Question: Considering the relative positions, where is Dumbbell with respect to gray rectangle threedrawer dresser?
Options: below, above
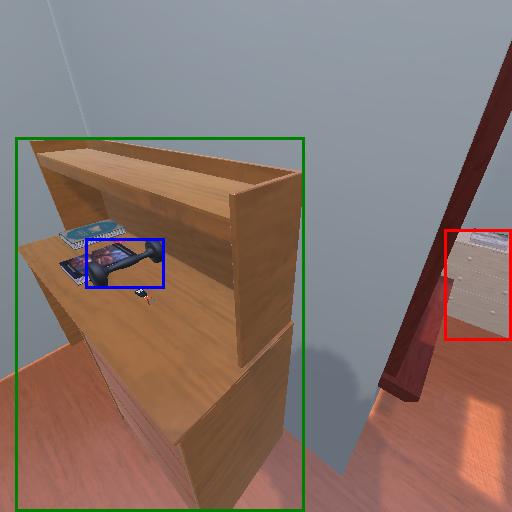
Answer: below